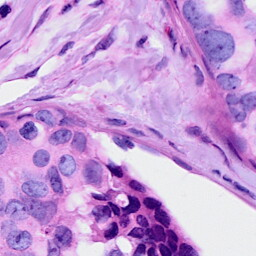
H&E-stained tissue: Breast